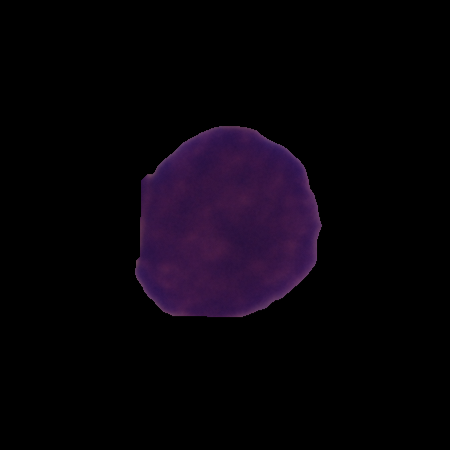
Label: cancer